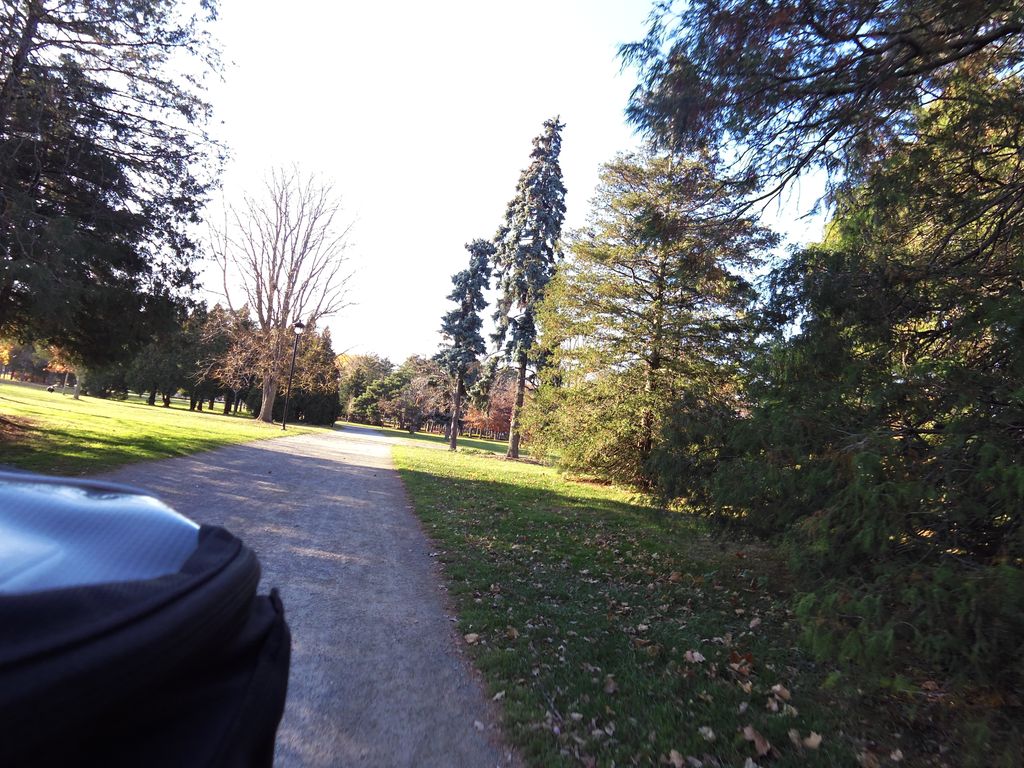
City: hamilton